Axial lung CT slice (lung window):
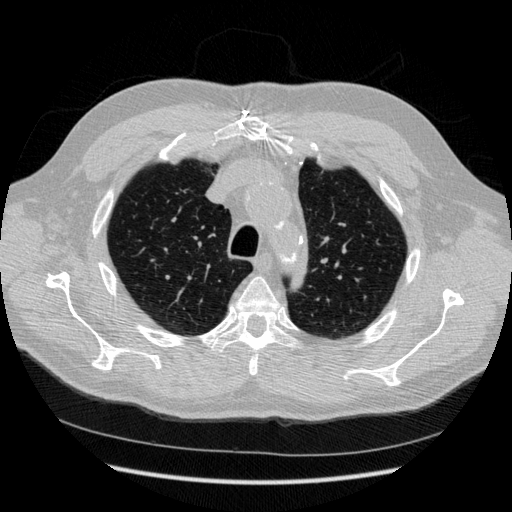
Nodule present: no